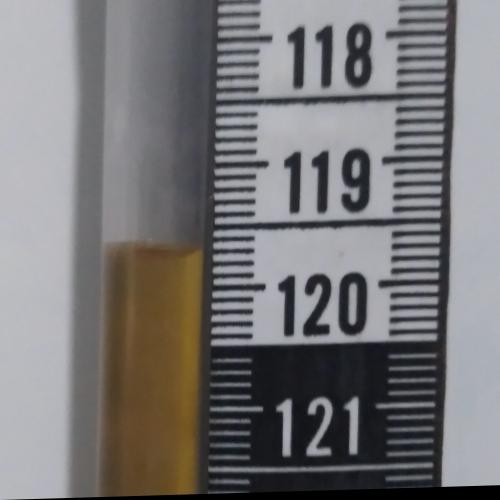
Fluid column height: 119.7 cm